Question: I have activity with pause button in it. Now what I want is when user press a pause button whole activity should be pause and also it should be visible.
I know through pause it is possible but I don't want my activity to be send to background.
So I have following things in my activity around 10 button in table layout, TextBoxs in table layout and timer.
So here is one example of what I want where the screen is pause. Is there any way to do this and still it should be visible OR unclickable.

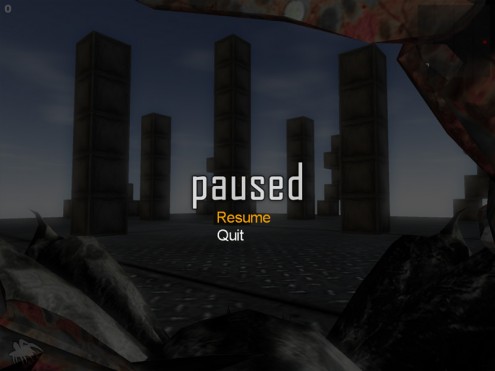
Answer: On thing you can do is to start a transparent activity on pause, which is on Top of the existing activity. That activity would only have a TextView containing "Game Paused" text. Since another transparent activity is on top, the user won't be able to click anything on activity below.